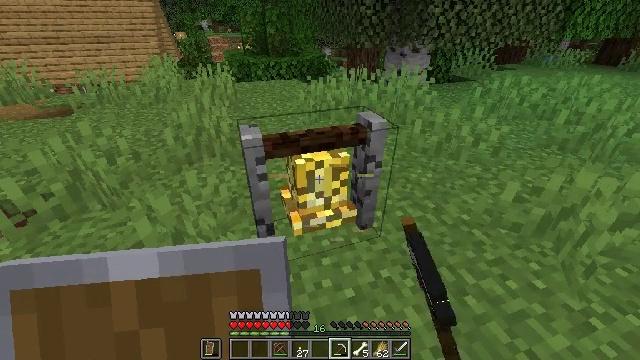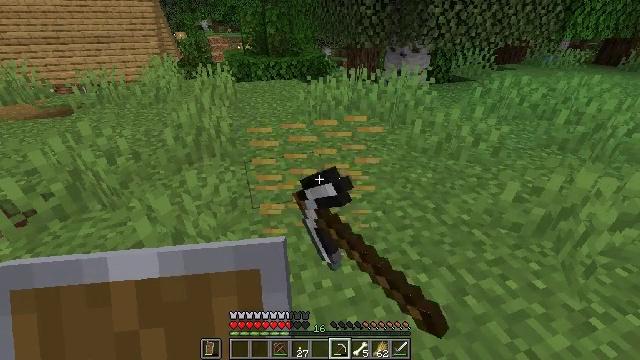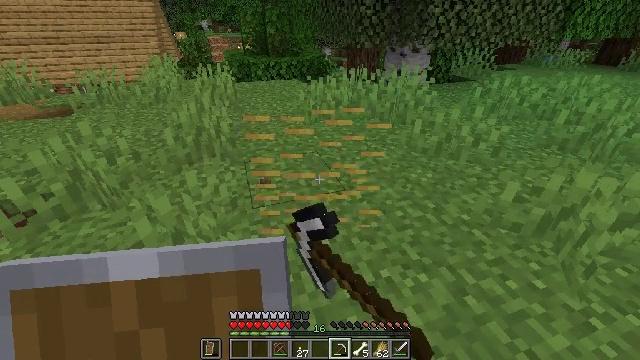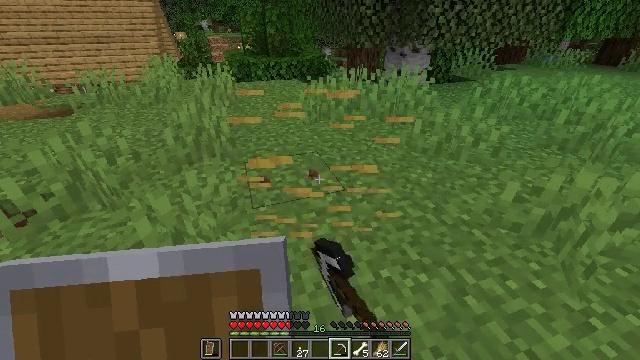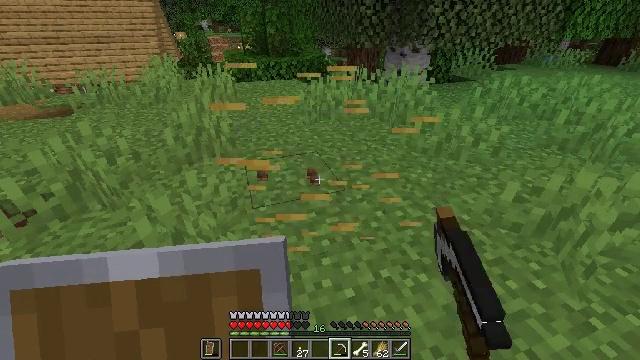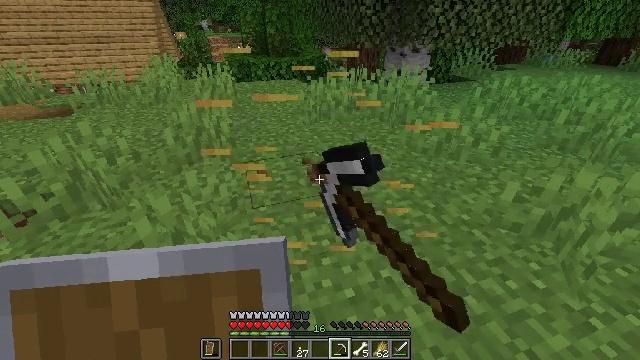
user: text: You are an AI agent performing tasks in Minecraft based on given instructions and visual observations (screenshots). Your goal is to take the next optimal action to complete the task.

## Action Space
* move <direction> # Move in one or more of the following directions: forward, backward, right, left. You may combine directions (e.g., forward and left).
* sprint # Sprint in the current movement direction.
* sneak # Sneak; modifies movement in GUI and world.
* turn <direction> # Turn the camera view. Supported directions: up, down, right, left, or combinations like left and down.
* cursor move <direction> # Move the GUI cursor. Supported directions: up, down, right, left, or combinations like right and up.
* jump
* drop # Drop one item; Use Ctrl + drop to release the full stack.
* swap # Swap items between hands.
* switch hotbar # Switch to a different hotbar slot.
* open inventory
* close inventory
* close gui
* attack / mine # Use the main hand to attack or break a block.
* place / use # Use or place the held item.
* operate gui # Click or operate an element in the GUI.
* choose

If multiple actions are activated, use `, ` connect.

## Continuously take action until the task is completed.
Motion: motion action
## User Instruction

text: Collect the bell.
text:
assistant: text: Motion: attack / mine
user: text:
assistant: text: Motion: attack / mine
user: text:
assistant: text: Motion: attack / mine
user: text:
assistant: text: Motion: attack / mine
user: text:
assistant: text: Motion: attack / mine
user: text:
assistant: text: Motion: attack / mine